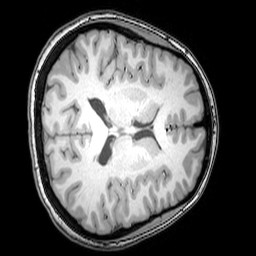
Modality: T1w
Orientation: axial
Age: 20
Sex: female
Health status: healthy
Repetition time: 0.081 s
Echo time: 0.037 s